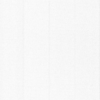
Label: dusty